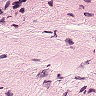
Metastatic tissue present: no